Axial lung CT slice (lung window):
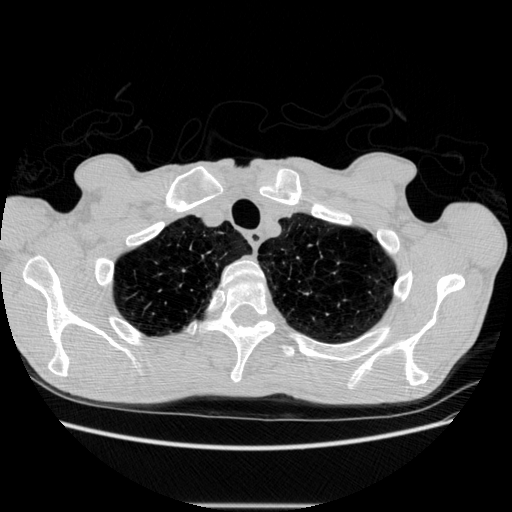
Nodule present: no